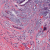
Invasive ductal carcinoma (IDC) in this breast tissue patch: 1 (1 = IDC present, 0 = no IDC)